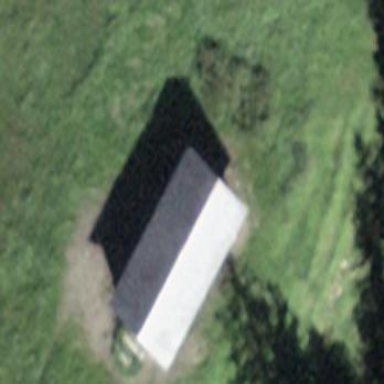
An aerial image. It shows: Farm auxiliary building.